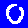
Digit: 0